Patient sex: M
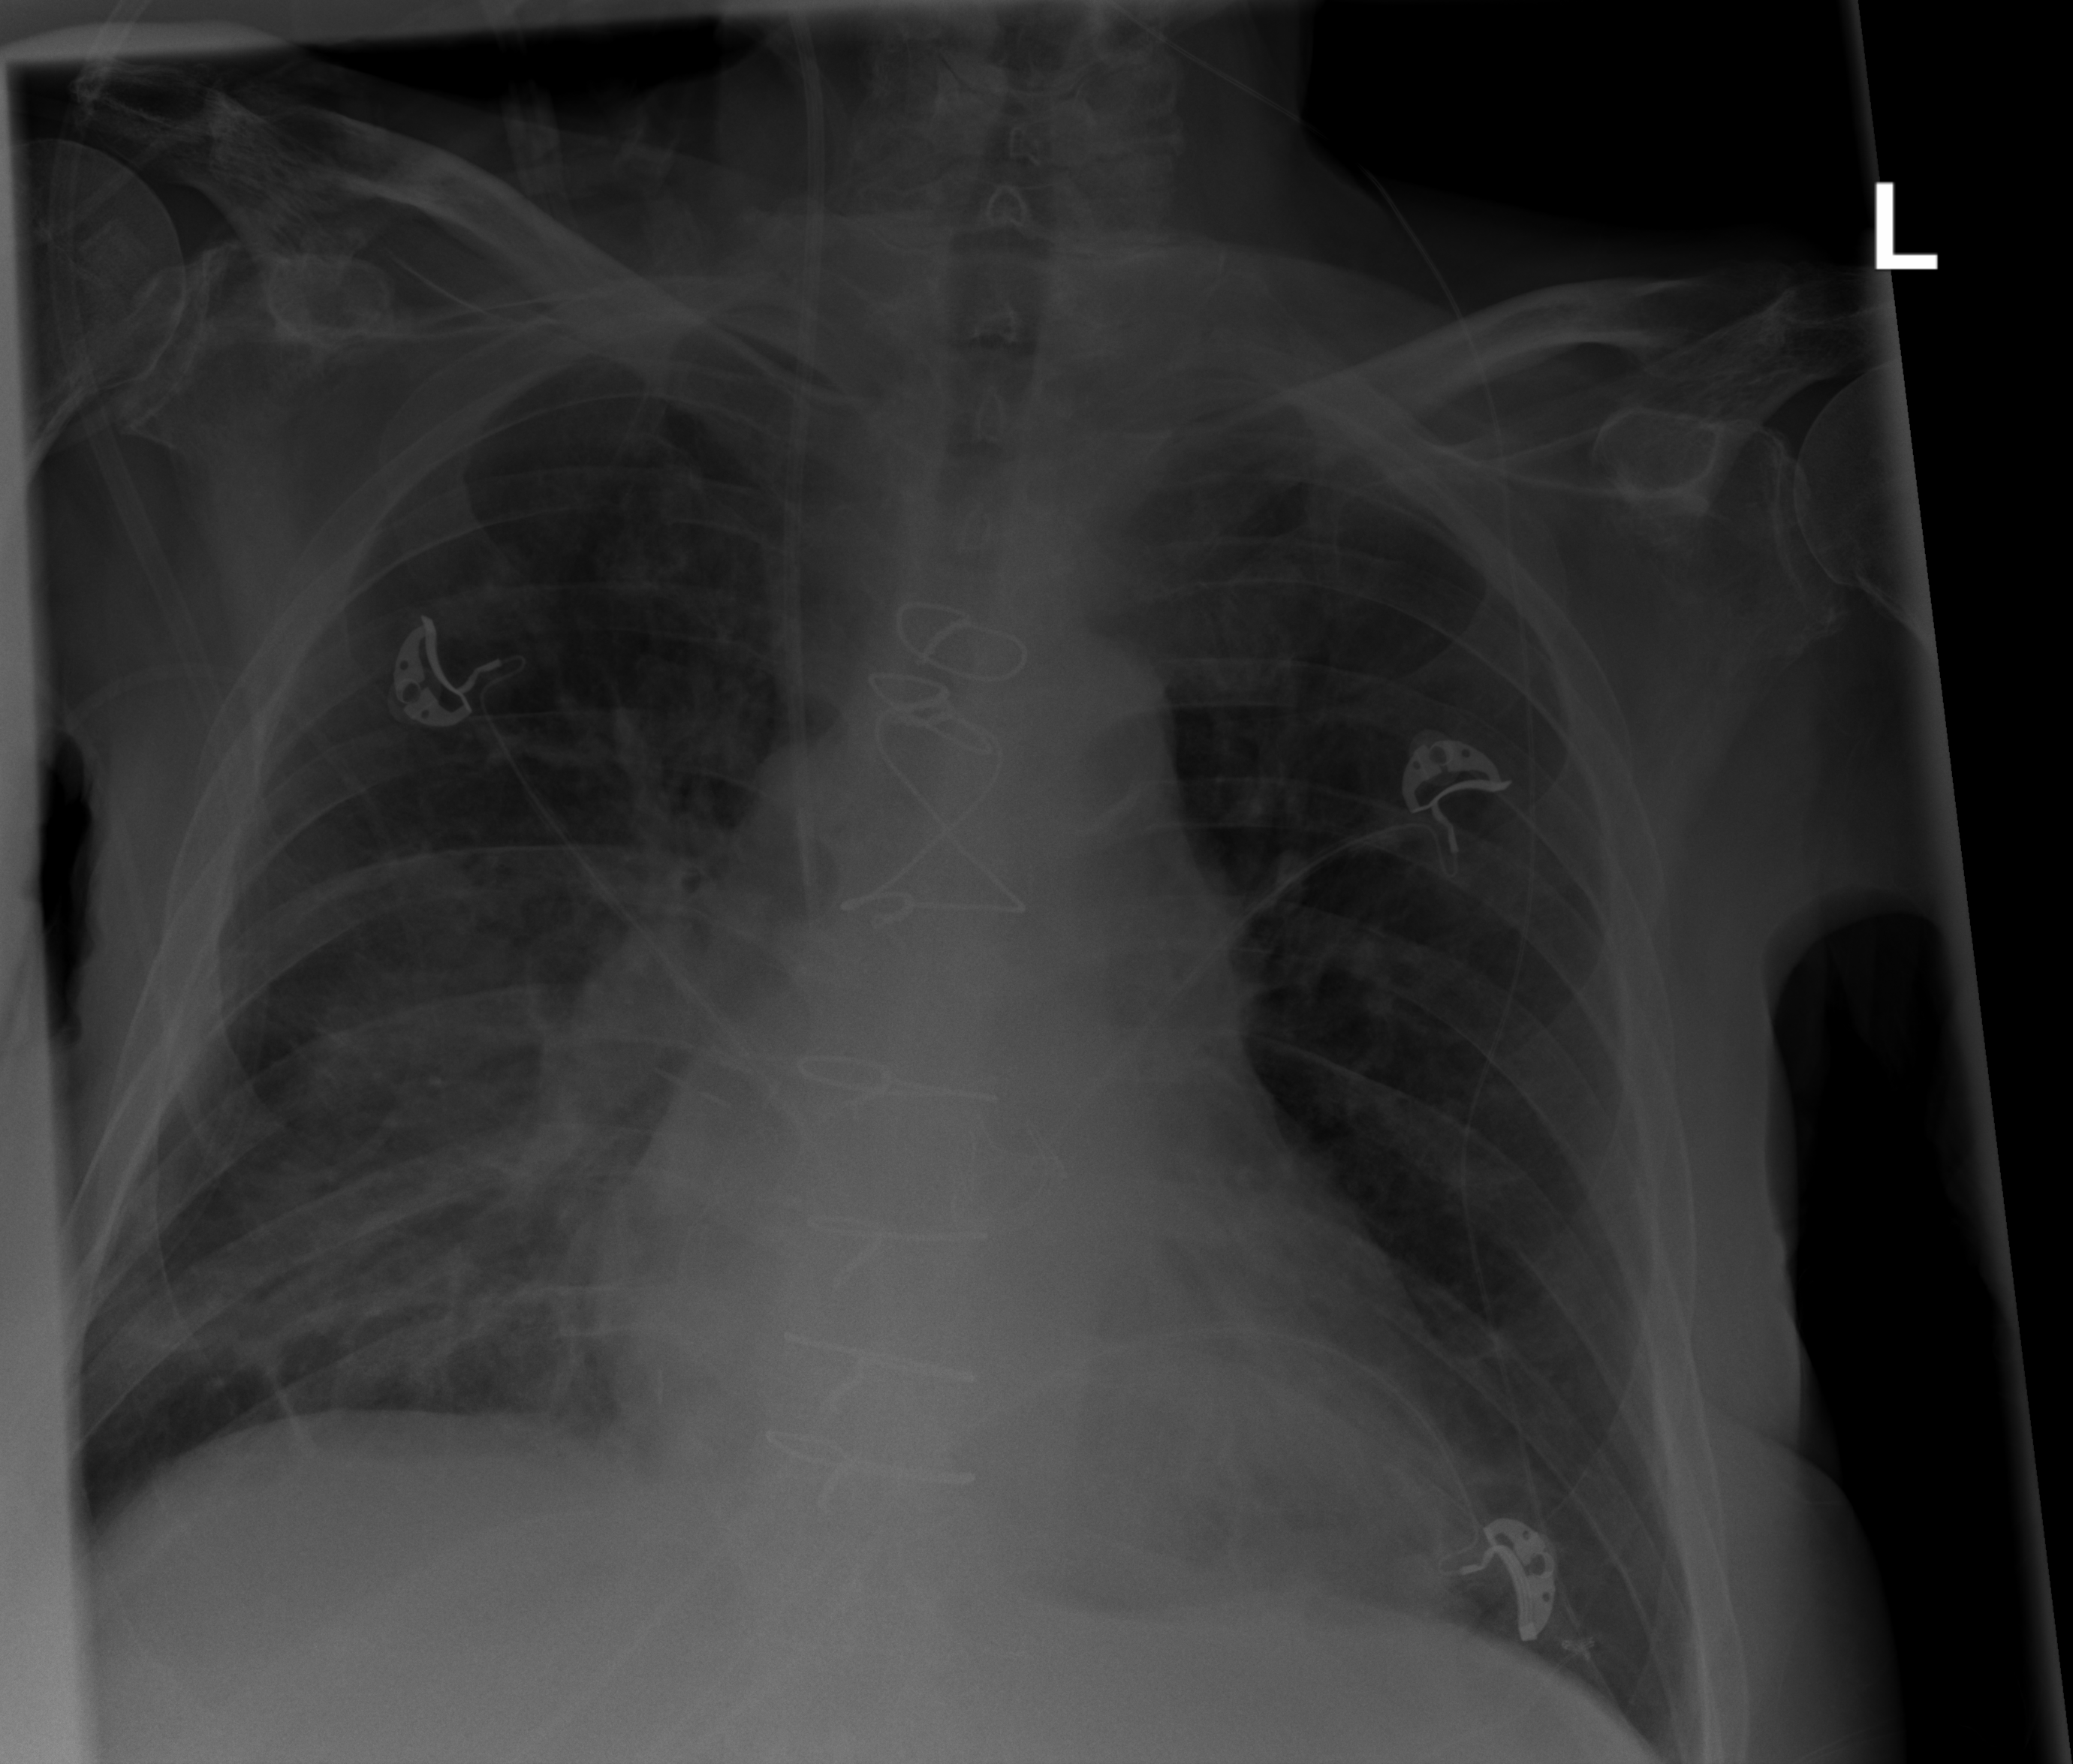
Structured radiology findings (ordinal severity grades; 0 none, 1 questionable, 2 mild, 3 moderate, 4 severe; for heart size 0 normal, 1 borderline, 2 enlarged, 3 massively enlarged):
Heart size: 1
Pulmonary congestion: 3
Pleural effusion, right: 2
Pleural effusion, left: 0
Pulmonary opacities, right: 3
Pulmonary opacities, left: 0
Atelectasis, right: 2
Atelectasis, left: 2